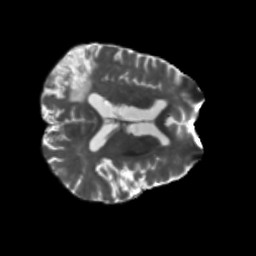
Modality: T2w
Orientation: axial
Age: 68
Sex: male
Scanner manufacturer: siemens
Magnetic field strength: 3 T
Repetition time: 5.47 s
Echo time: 0.0854 s